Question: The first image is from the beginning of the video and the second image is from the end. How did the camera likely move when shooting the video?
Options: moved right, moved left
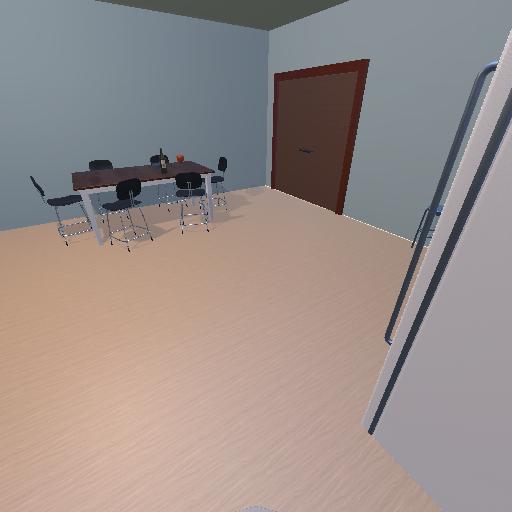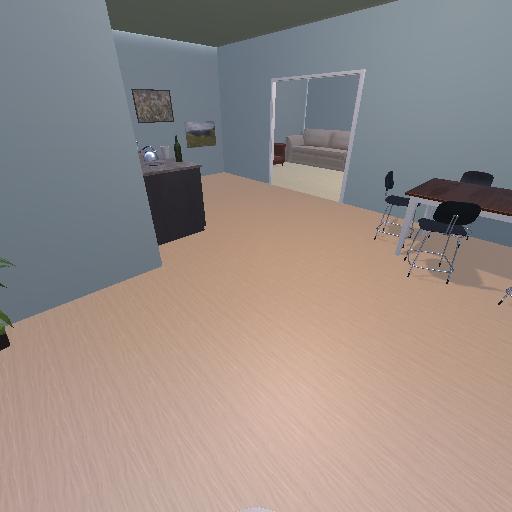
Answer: moved right